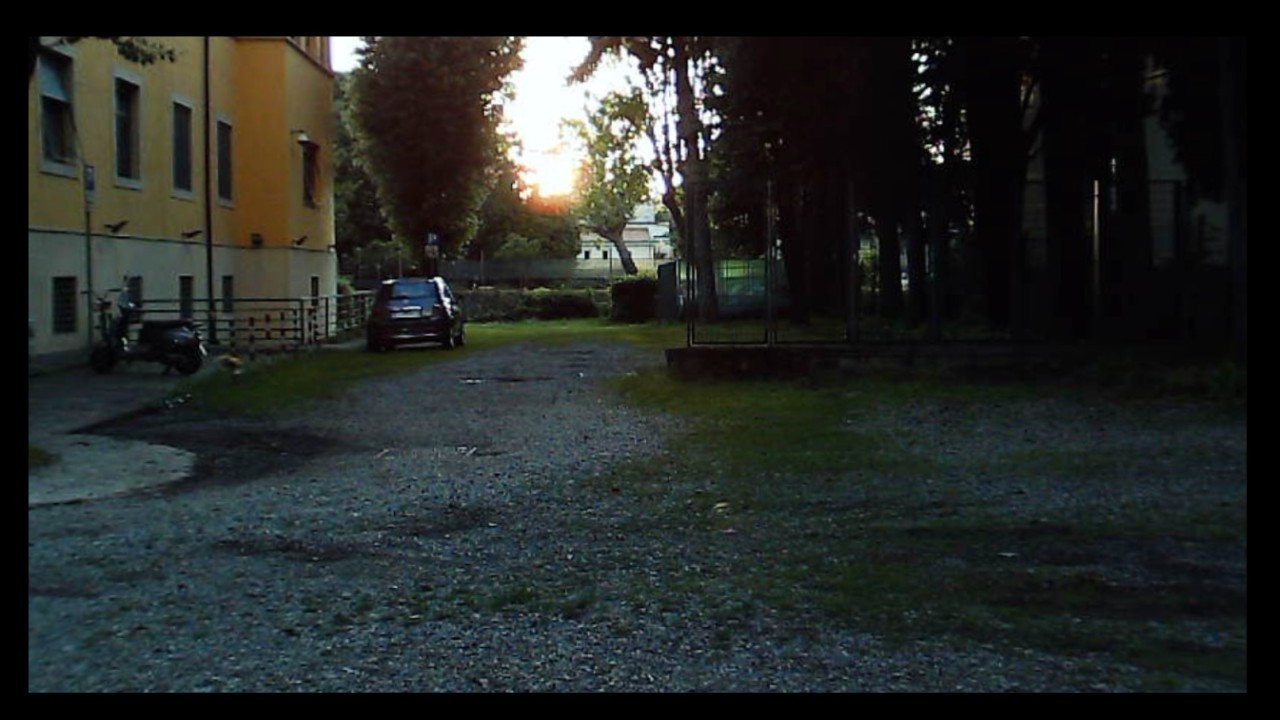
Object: DarwinFPV cineape20